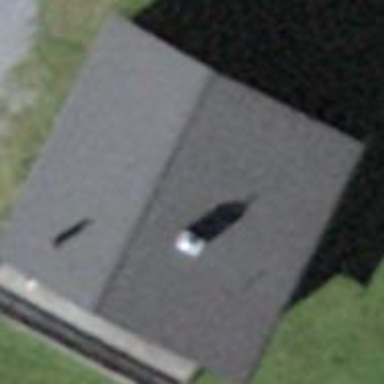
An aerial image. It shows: Building with tiled roof.